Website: walmart
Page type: customer-info-address
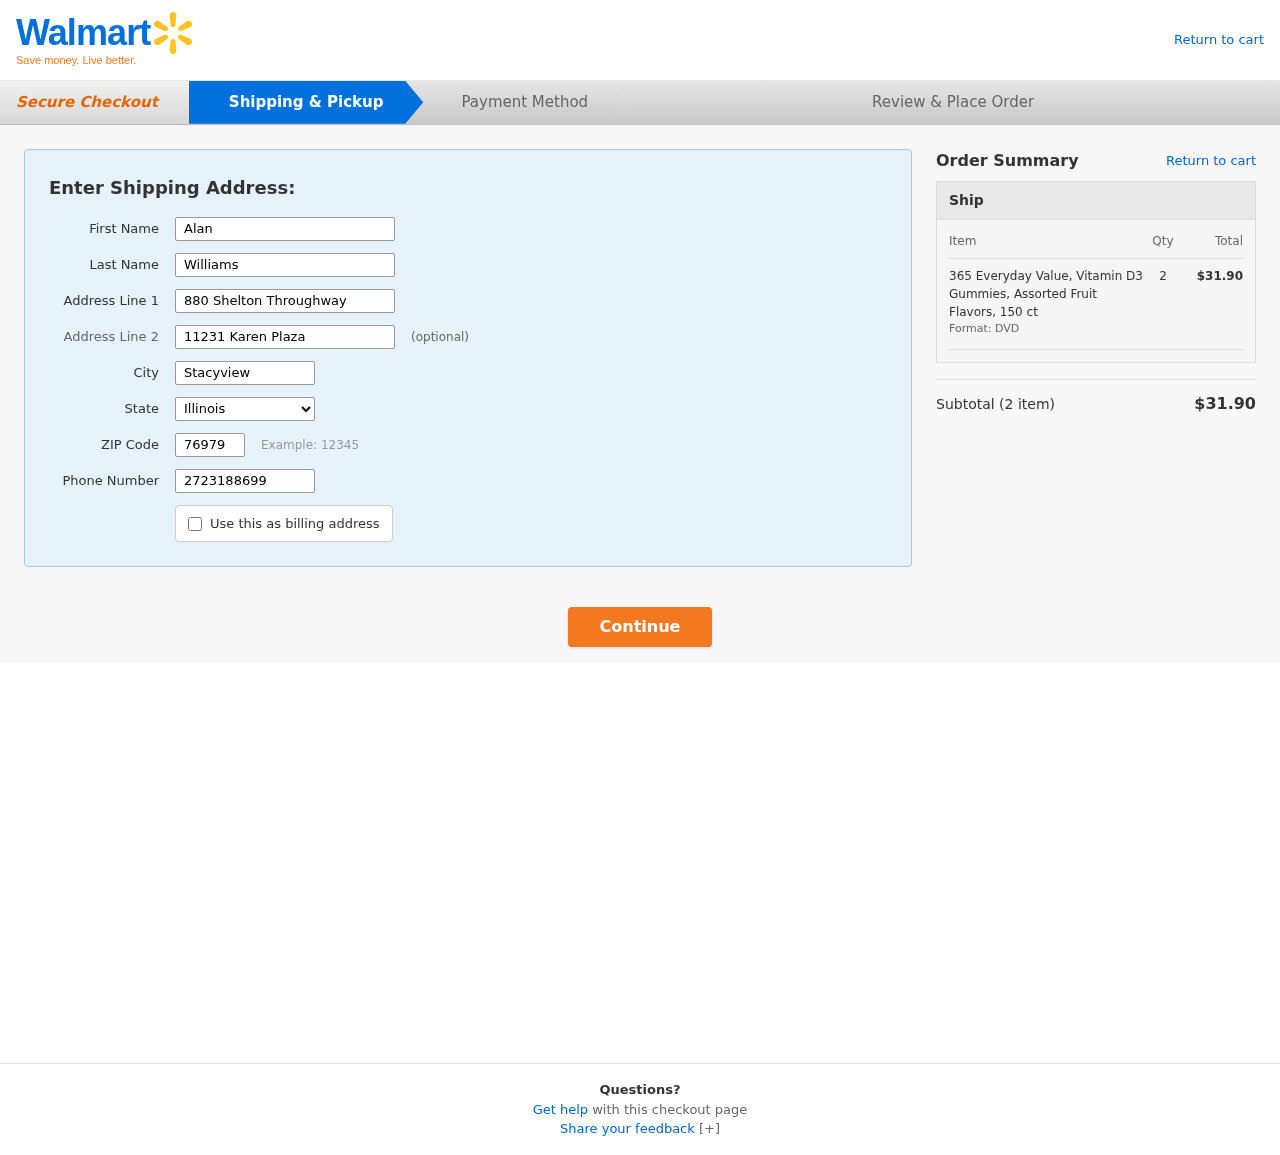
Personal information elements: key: PII_CITY
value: Stacyview
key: PII_FIRSTNAME
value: Alan
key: PII_LASTNAME
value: Williams
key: PII_PHONE
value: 2723188699
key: PII_POSTCODE
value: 76979
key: PII_STATE
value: Illinois
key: PII_STREET
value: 880 Shelton Throughway
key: PII_STREET2
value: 11231 Karen Plaza
Product elements: key: PRODUCT1_NAME
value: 365 Everyday Value, Vitamin D3 Gummies, Assorted Fruit Flavors, 150 ct
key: PRODUCT1_QUANTITY
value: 2
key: PRODUCT1_LINE_TOTAL
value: $31.90
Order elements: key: ORDER_NUM_ITEMS
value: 2
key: ORDER_SUBTOTAL
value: $31.90